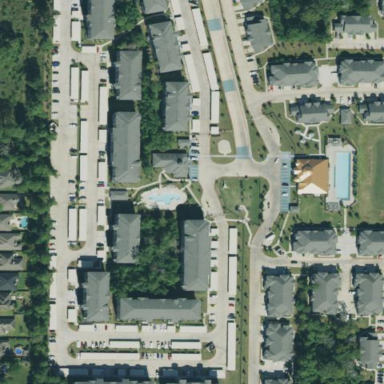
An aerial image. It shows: Residential area with apartments.